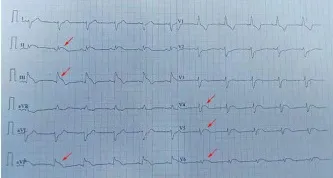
Electrocardiography showed (A) ST-T elevation (red arrow) in the anterolateral and inferior leads in the municipal hospital.
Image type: electrography (ekg)